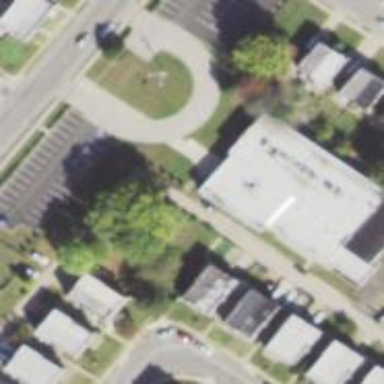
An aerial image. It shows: Alley classified as service road.